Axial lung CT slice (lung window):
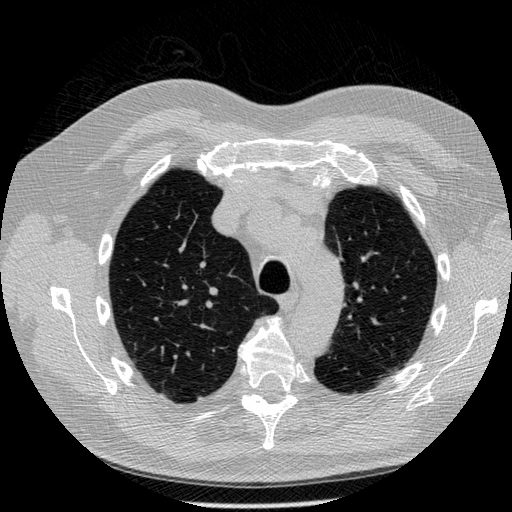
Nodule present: no